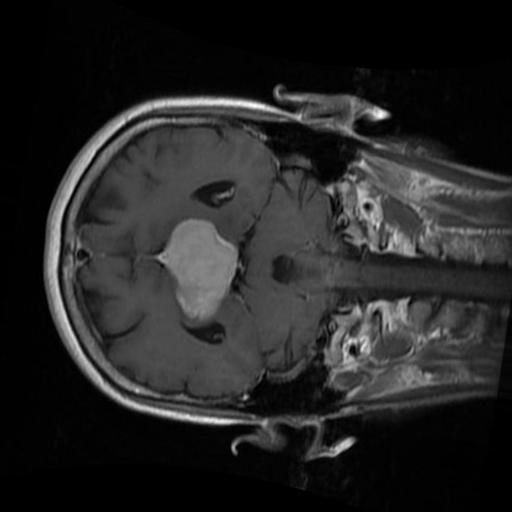
Label: brain_menin